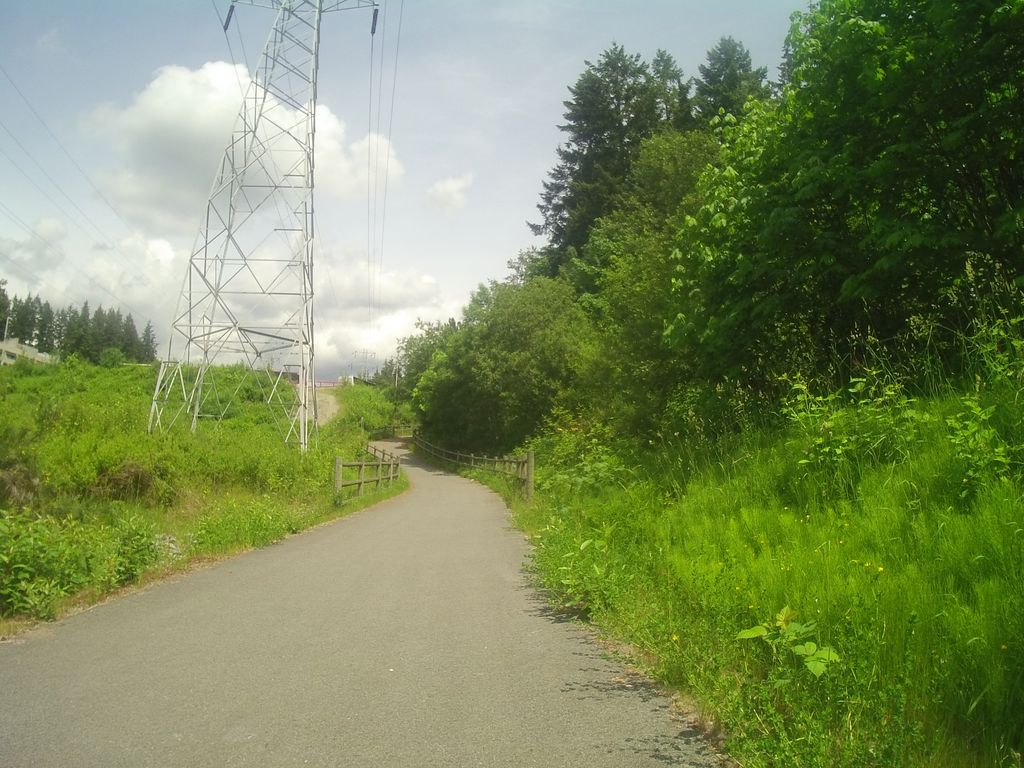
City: vancouver